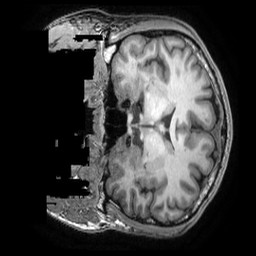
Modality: T1w
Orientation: coronal
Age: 29
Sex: male
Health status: healthy
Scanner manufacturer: ge